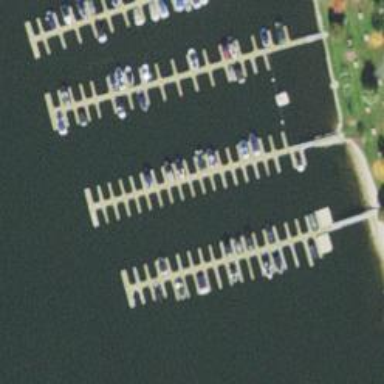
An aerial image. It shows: Man-made pier.